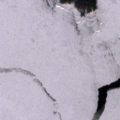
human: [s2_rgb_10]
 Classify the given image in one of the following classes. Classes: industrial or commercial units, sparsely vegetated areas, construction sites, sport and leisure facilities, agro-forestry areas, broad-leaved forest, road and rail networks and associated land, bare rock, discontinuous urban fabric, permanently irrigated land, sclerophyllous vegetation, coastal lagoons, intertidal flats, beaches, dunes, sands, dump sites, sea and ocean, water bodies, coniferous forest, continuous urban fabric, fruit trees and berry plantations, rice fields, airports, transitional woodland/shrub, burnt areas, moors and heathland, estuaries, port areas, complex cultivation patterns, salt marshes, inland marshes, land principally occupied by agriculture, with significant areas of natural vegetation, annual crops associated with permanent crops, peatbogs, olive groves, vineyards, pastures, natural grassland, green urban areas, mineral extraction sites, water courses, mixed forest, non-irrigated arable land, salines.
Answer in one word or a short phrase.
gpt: sea and ocean